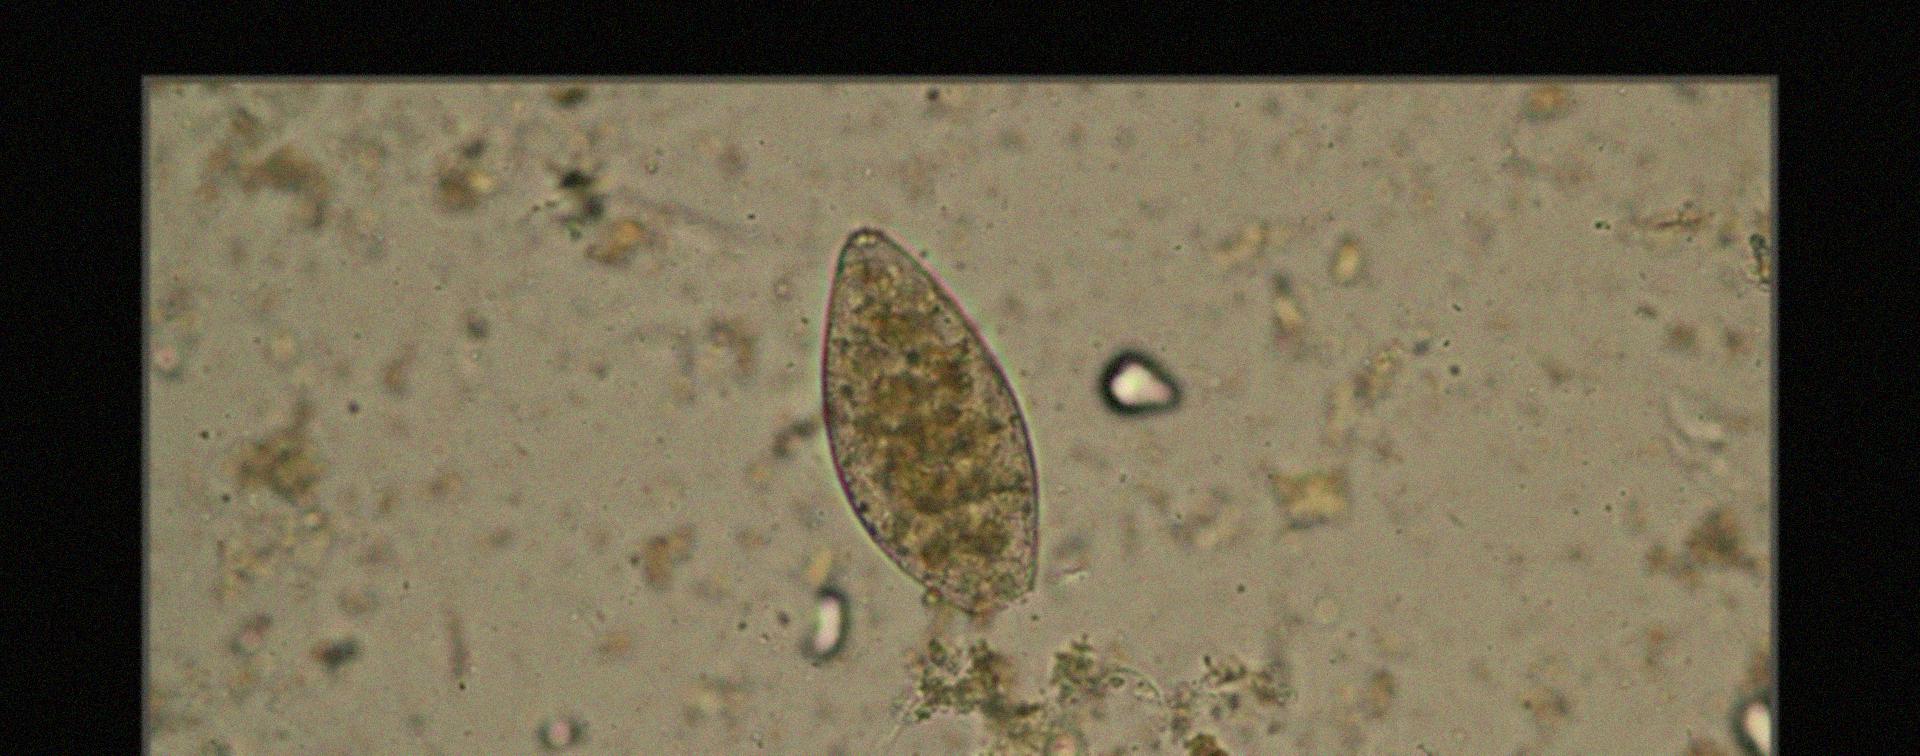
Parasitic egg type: Fasciolopsis buski